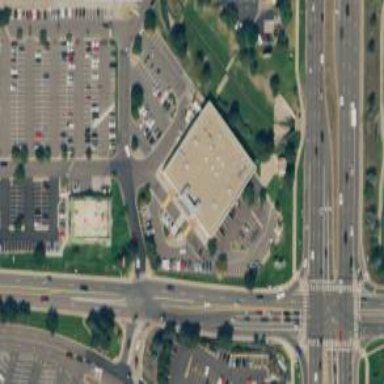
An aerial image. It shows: Supermarket.